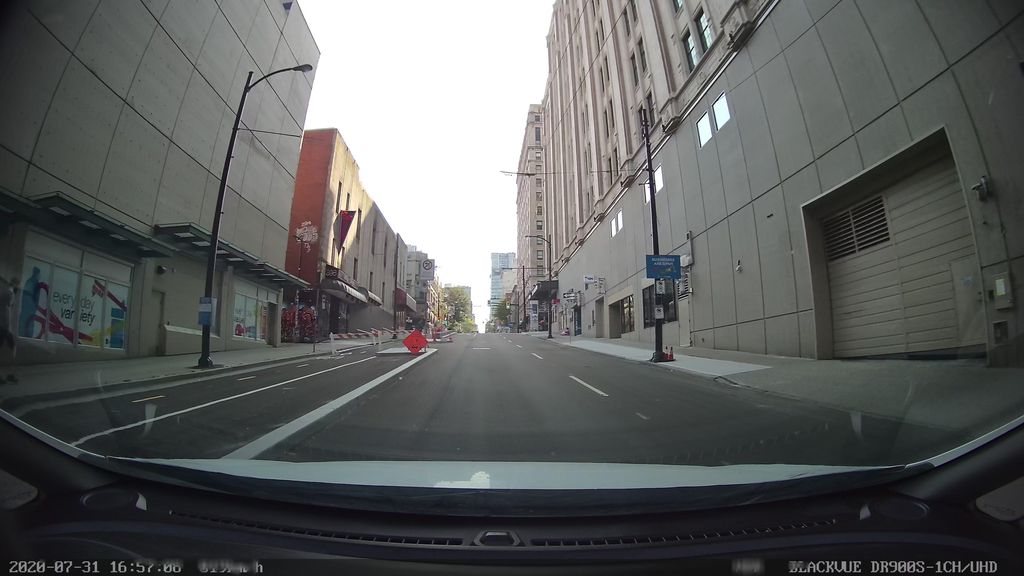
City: vancouver